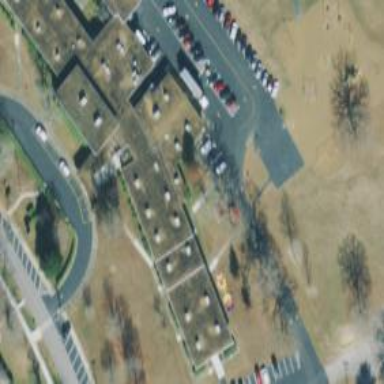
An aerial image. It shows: School.